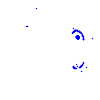
Particle: kaon